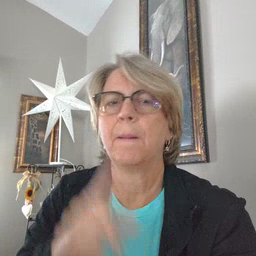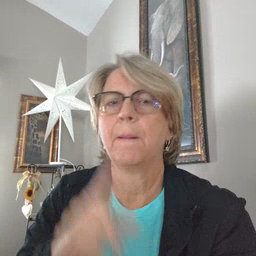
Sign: snack